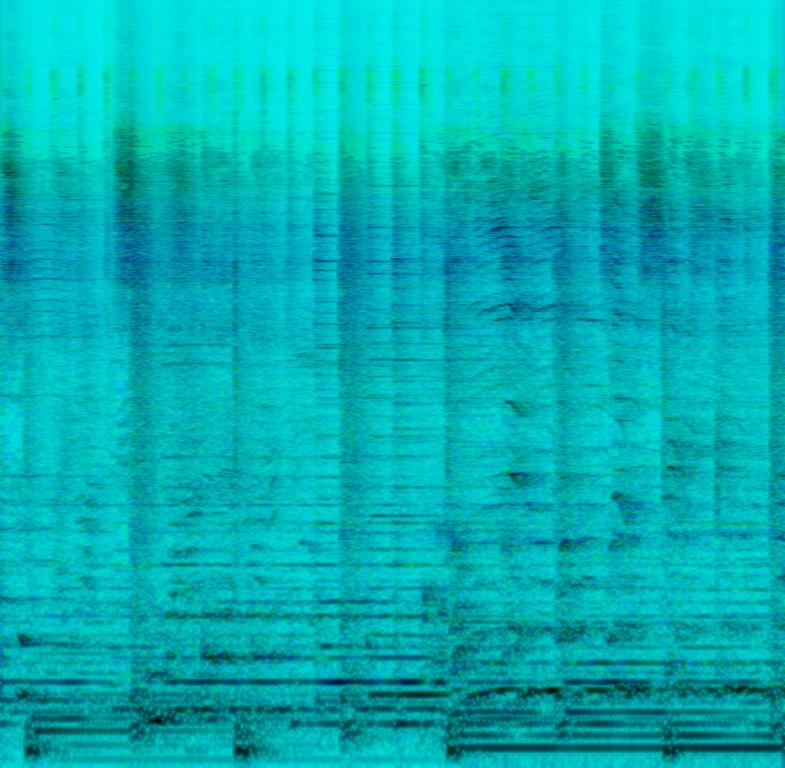
The Low Quality recording features r&b/soul songs sung by passionate male vocalists over fat bass guitar, punchy kick and snare hits and arpeggiated electric guitar melody. There are also some chattering voices in the background, it sounds like it is a live performance.